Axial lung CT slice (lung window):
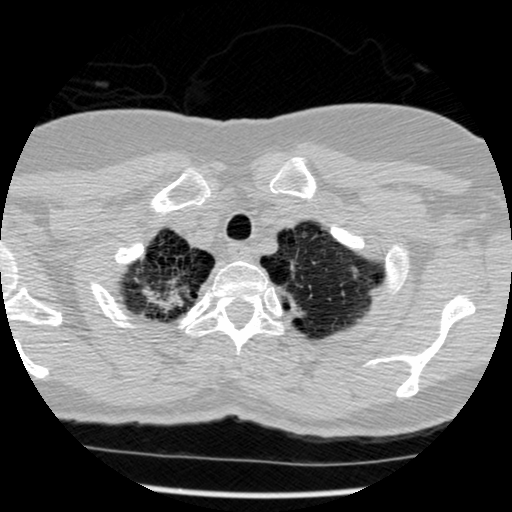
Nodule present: no